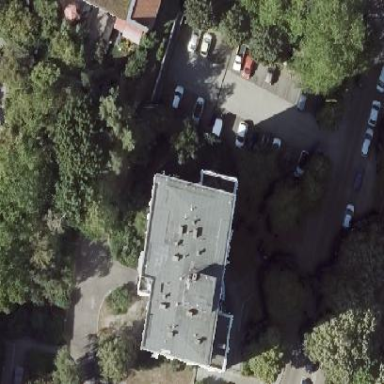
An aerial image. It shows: Building with apartments and flat roof.